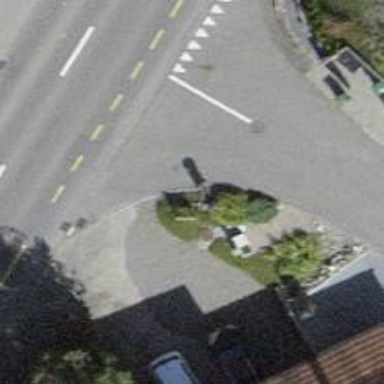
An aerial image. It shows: Fountain.